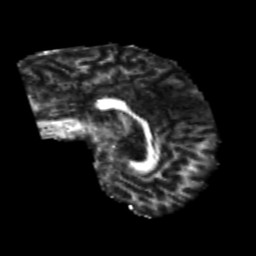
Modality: FA
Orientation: sagittal
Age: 22
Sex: male
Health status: healthy
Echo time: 0.074 s